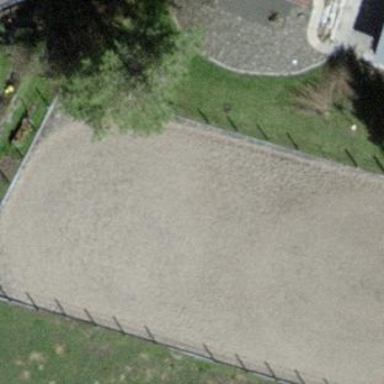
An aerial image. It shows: Equestrian pitch for leisure land activities.